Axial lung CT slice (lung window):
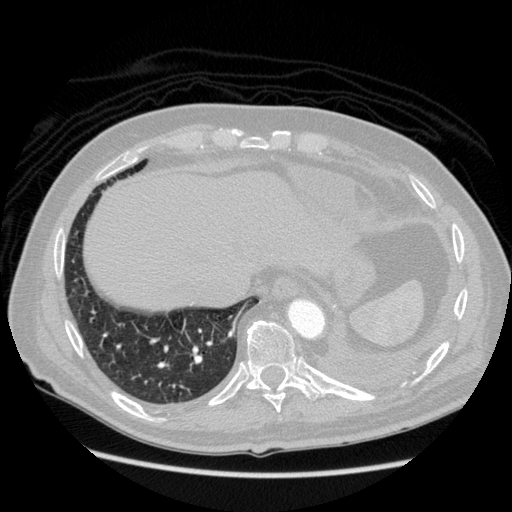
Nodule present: no